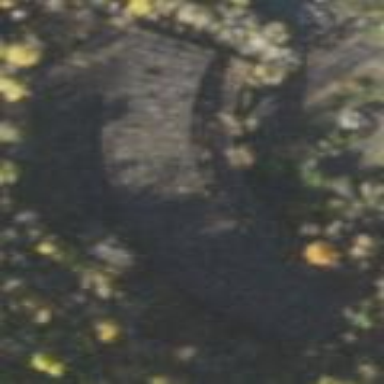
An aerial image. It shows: Roundhouse building next to railway.